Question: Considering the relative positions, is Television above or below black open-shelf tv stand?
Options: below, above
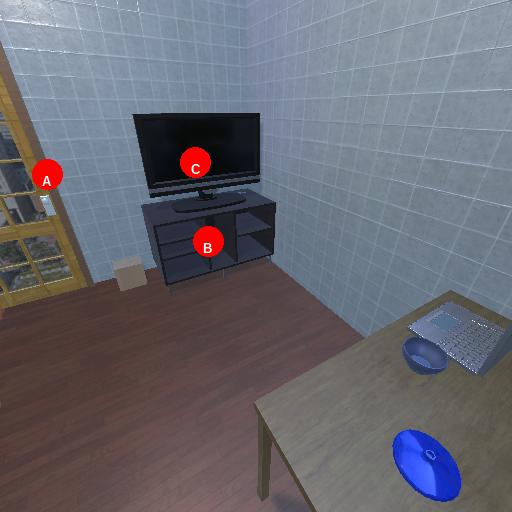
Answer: below